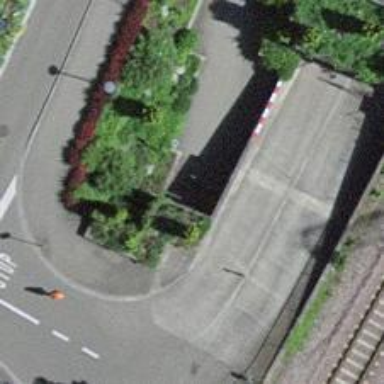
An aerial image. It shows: Asphalt footway with ramp.